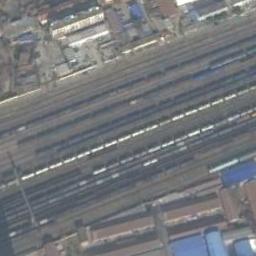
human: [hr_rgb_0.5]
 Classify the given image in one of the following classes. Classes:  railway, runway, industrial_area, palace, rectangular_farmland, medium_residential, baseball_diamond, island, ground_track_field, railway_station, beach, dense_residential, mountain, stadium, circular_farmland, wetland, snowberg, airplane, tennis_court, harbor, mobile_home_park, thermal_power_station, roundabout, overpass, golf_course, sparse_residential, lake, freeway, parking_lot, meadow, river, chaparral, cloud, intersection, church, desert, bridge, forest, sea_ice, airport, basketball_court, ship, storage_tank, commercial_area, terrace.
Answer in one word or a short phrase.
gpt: railway